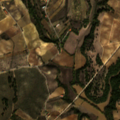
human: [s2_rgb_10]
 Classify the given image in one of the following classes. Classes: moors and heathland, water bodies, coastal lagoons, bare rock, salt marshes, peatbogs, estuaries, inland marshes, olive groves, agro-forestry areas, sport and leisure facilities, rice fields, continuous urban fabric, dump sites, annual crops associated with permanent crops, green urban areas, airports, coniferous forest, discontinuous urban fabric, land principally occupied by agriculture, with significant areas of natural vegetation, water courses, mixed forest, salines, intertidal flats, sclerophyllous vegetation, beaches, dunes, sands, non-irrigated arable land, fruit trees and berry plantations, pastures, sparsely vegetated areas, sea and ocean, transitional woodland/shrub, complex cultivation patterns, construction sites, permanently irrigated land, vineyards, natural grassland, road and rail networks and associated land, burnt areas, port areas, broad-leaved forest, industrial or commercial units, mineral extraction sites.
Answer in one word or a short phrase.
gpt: non-irrigated arable land, permanently irrigated land, olive groves, complex cultivation patterns, land principally occupied by agriculture, with significant areas of natural vegetation